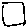
Label: square